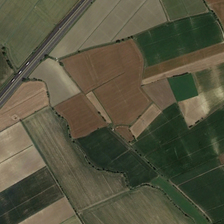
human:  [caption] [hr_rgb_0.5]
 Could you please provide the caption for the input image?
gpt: on both sides of the road is a lot of farmland .

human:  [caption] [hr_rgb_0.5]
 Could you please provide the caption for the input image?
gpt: on both sides of the road is a lot of farmland .

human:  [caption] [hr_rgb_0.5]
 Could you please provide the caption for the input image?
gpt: there are a lot of trees planted around the fields .

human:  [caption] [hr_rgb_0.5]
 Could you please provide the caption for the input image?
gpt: there are a lot of trees planted around the fields .

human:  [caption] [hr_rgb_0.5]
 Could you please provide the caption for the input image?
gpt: on both sides of the road is a lot of farmland .